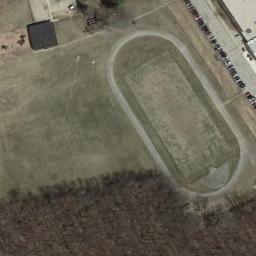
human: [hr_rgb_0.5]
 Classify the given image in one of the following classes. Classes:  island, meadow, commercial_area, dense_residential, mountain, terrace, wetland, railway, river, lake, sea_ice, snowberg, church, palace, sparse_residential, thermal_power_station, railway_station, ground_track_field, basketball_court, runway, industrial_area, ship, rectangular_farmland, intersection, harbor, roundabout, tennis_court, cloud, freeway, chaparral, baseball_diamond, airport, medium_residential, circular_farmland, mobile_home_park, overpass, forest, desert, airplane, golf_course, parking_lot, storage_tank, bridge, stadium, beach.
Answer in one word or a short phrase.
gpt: ground_track_field